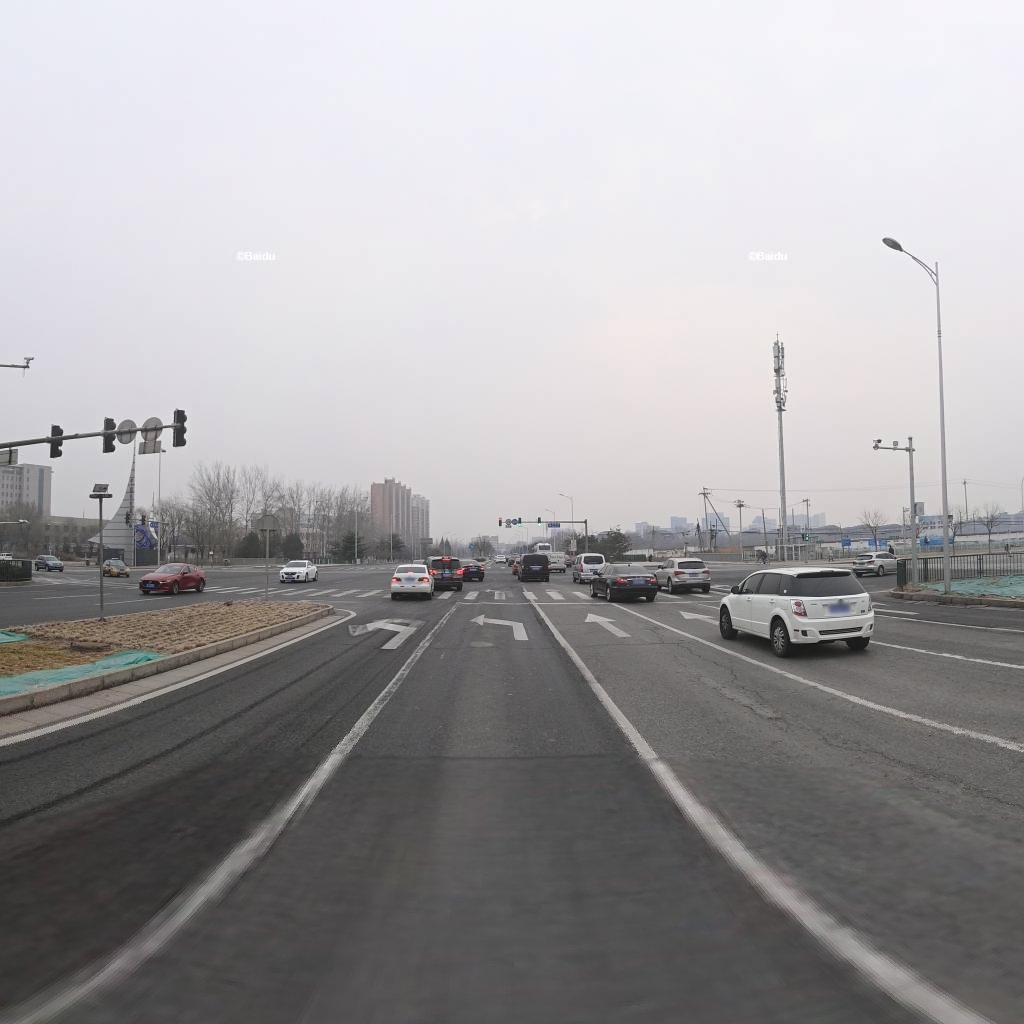
Region: Haidian
Road damage annotations: longitudinal crack, transverse crack